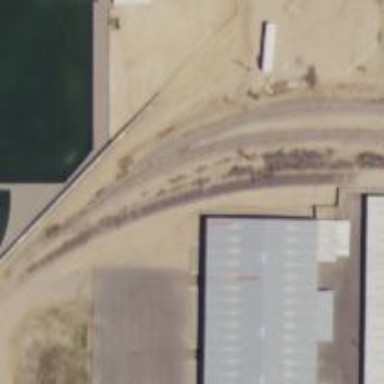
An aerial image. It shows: Disused railway spur line.